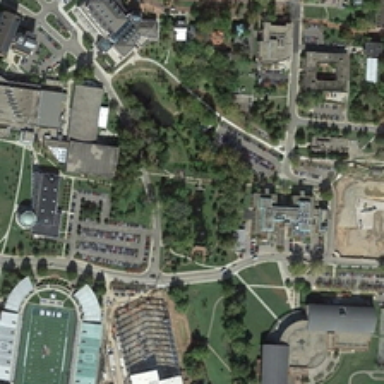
Many buildings and green trees are in a school with a stadium .